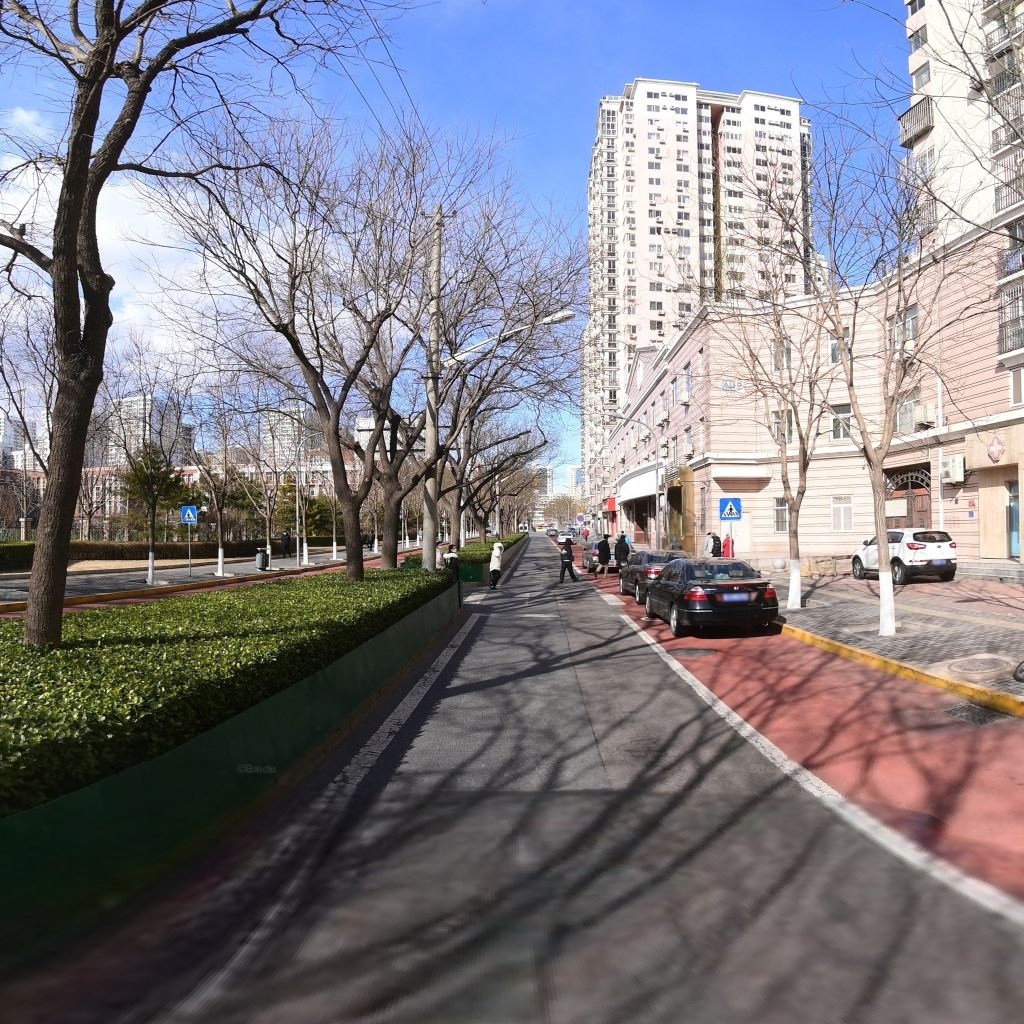
Region: Xicheng
Road damage annotations: longitudinal crack, manhole cover, manhole cover